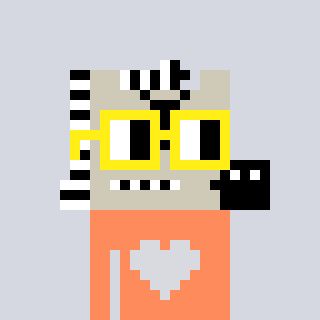
a pixel art character with square yellow glasses, a zebra-shaped head and a peachy-colored body on a cool background